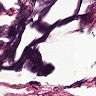
Metastatic tissue present: no